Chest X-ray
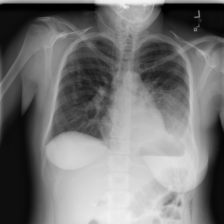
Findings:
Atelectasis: negative
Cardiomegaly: negative
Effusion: negative
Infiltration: positive
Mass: negative
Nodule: negative
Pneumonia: negative
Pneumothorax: negative
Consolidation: negative
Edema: negative
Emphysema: negative
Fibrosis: negative
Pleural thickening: negative
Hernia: negative